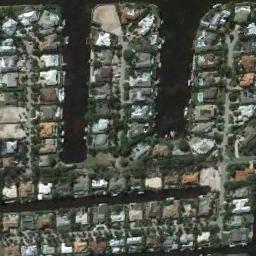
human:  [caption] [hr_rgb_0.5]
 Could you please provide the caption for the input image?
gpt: The dense residential is next to the water .

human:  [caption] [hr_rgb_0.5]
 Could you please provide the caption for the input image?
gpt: The houses are many and neatly arranged .

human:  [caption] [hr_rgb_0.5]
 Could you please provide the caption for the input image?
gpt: There are many roads and densely arranged houses and trees of different shapes and shapes in the island-like settlements surrounded by the lake .

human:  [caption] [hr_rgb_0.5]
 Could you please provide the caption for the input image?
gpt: A dense residential area with lots of houses with different colors of roofs is next to a grove of trees .

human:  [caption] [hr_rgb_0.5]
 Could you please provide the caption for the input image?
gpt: A dense residential area beside the port .